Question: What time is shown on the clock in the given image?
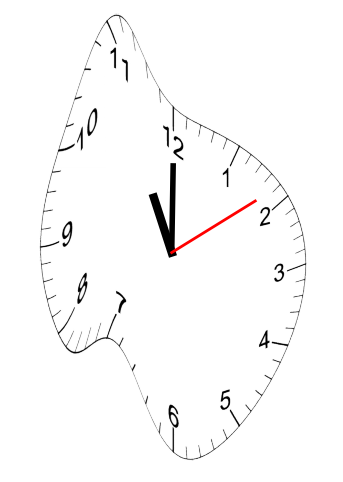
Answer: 11:00:09